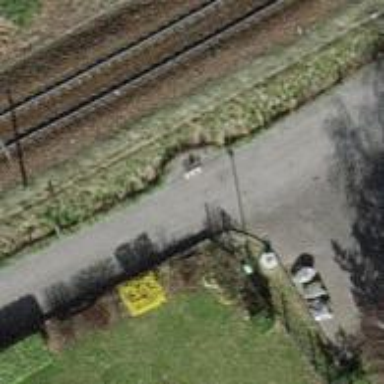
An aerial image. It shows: Cycle barrier.